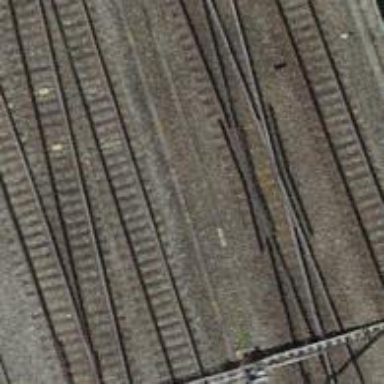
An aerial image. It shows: Railway crossing.